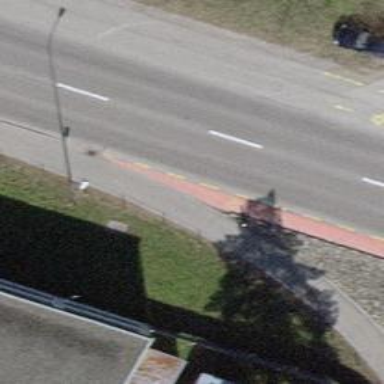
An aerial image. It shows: Bus stop with platform for public transport.